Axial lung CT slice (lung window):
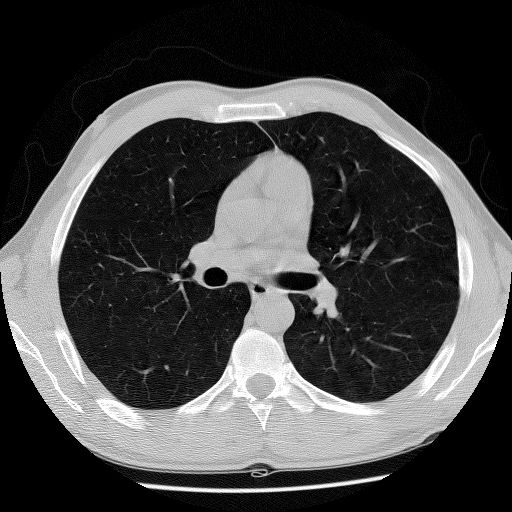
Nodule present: no